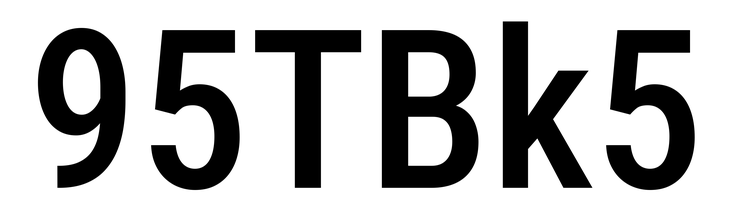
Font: Roboto_Condensed_Medium